Question: So I have 2 dataframes. One with values, and the second one with test statistic(TS) values. I need to check each cell in TS dataframe and if its value is smaller than 1, I need to change value in the second dataframe on same cell to 0.

I've tried to map them but could not find the right way.
'''
yearly_flux = yearly_flux.map(lambda x : 0 ts_yearly_flux else x, ts_yearly_flux)
'''
Have no idea if I can solve it like this, but I've tryed.
It's my second question so sorry if something is missing.
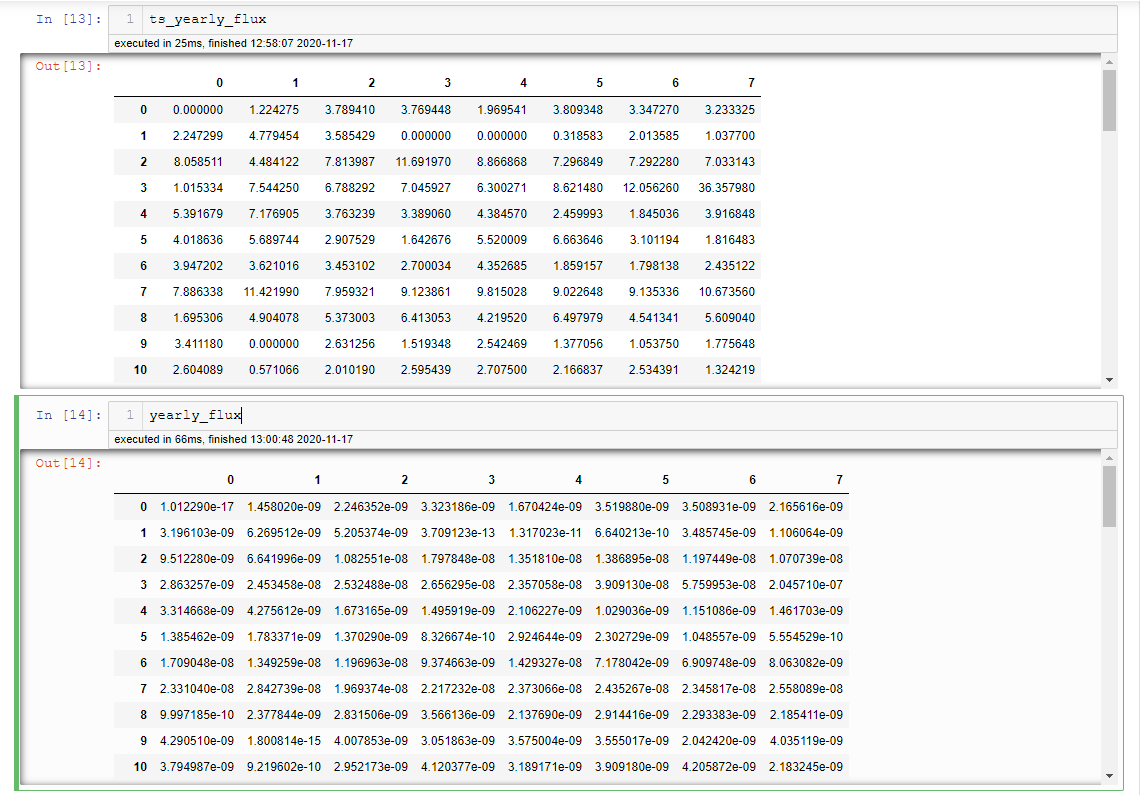
Answer: '''
df1 = pd.DataFrame(np.random.normal(size=(5,10)))
df2 = pd.DataFrame(np.random.normal(size=(5,10)))
df2[:] = np.where(df1 < 1, 0, df2)
'''